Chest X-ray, AP view. Patient: 33 years old, sex M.
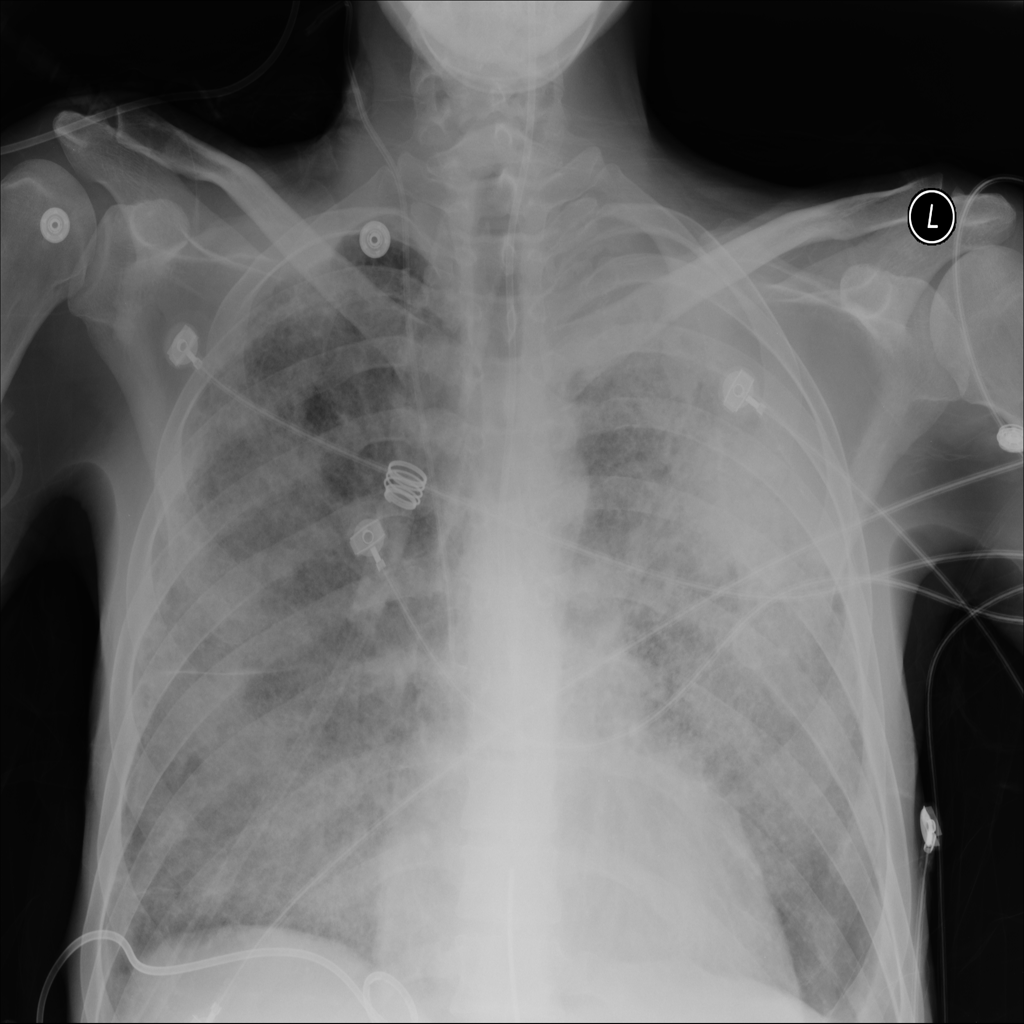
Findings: Consolidation, Pleural_Thickening